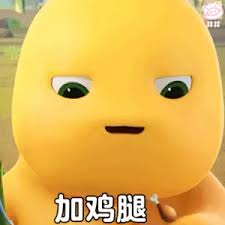
Label: nailong